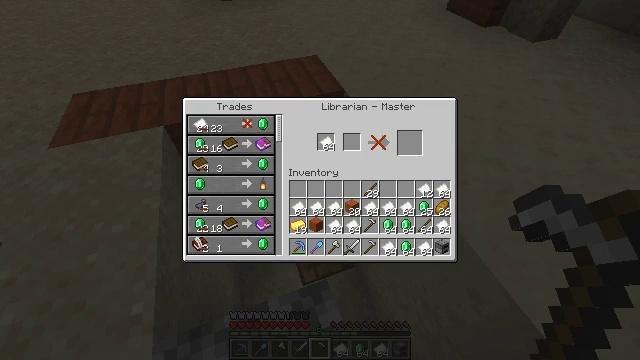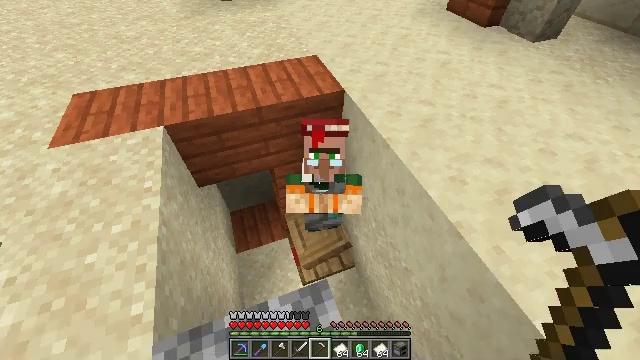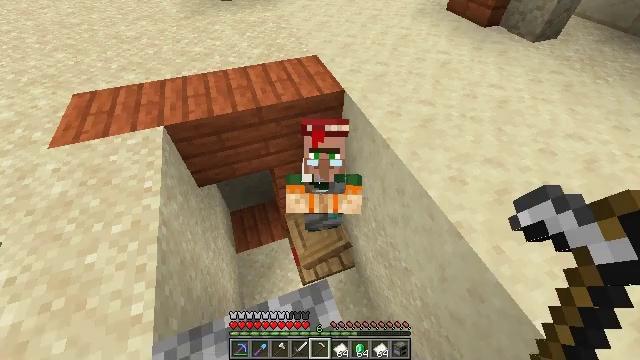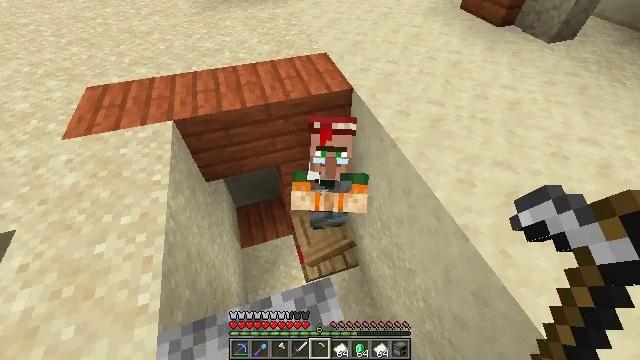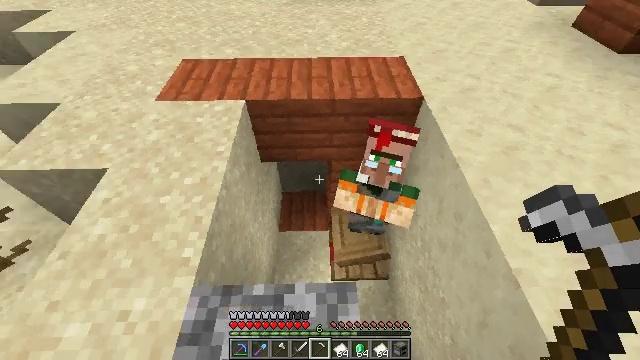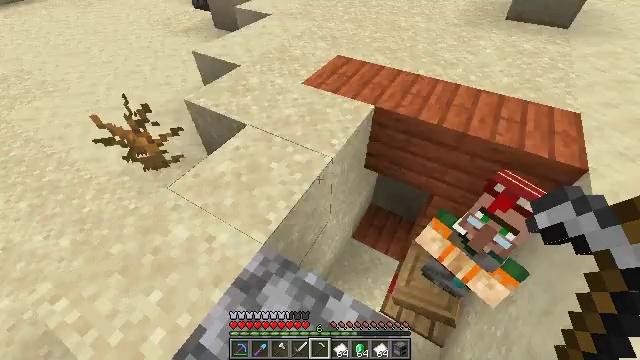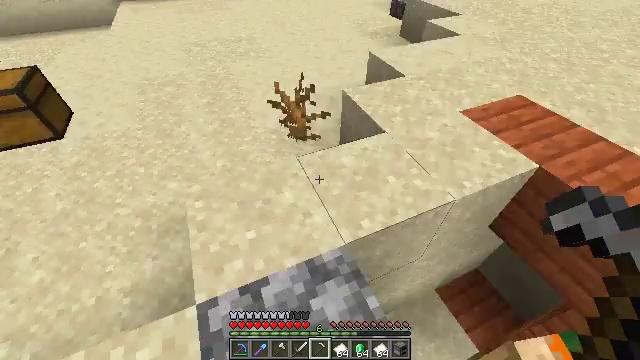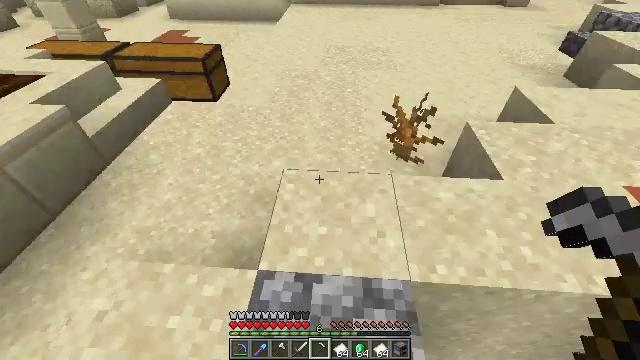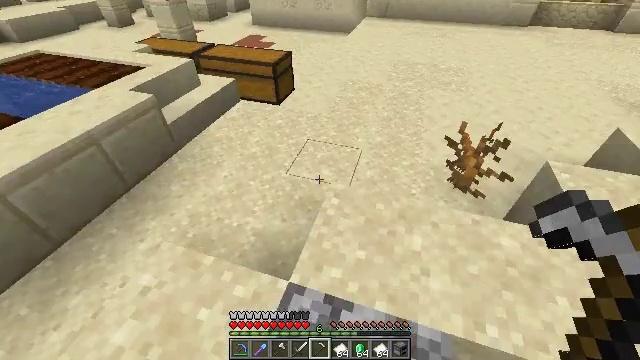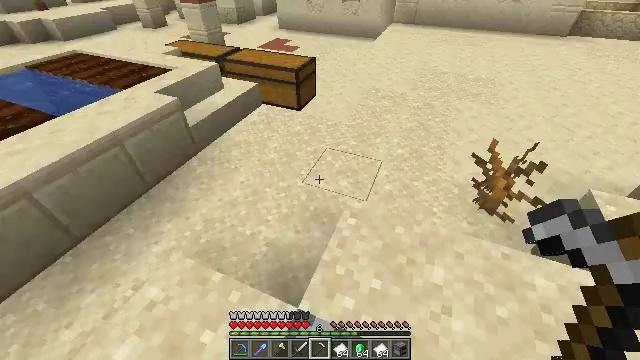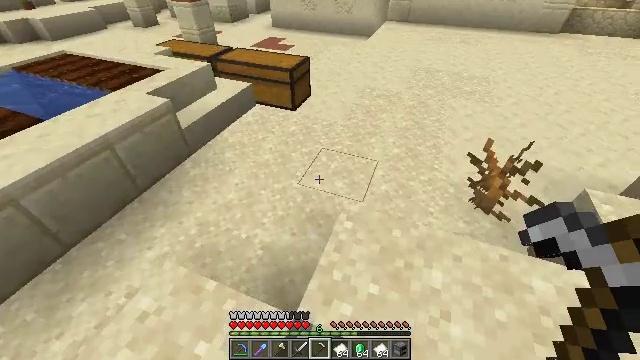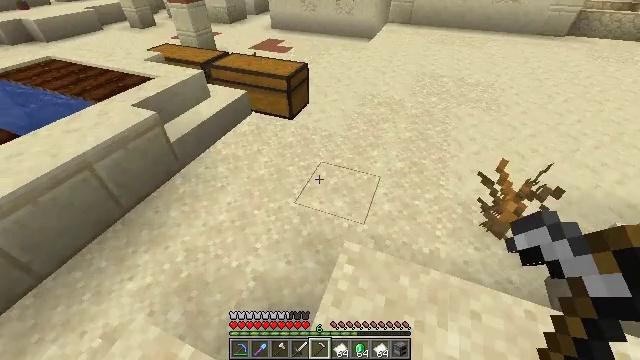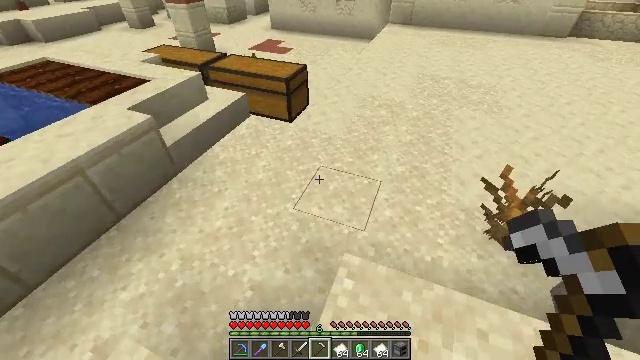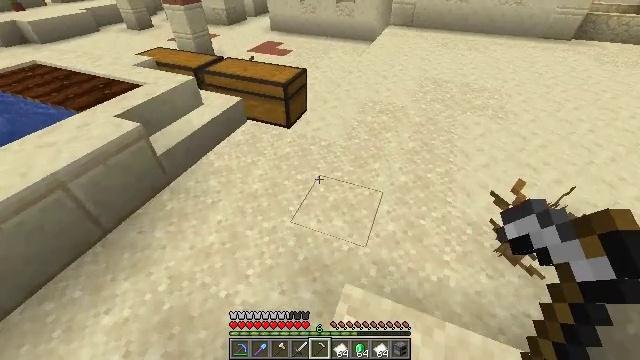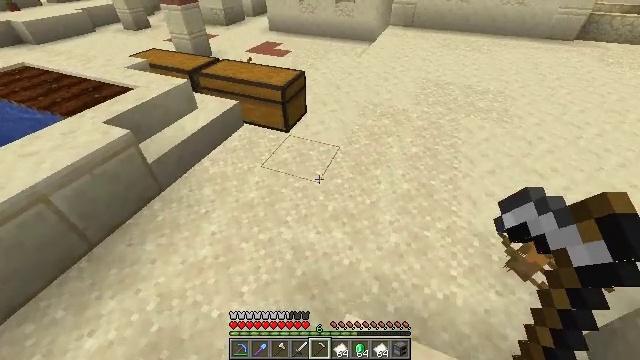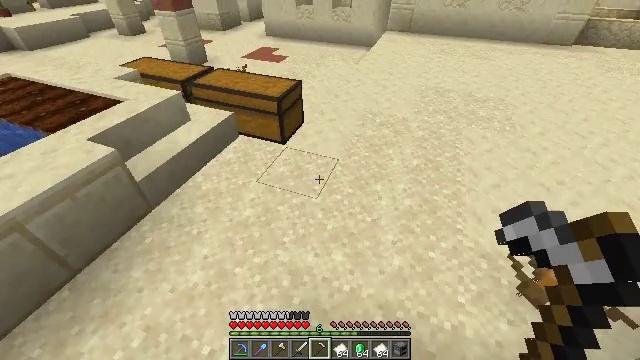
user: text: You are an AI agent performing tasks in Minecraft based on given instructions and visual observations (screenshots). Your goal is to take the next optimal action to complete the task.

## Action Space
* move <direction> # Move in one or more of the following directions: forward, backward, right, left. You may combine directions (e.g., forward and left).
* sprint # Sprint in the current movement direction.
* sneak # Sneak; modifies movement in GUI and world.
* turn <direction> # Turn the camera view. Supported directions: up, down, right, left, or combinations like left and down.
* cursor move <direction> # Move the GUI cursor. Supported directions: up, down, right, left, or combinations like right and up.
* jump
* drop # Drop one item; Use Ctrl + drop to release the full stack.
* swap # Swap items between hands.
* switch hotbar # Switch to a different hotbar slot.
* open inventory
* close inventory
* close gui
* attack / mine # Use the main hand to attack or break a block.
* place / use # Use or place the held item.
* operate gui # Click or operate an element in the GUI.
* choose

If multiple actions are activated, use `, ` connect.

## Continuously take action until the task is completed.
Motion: motion action
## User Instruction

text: Left click to mine the dead bush.
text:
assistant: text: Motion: no_op
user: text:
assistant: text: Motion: close gui
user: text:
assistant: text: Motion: turn left
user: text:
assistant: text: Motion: turn left
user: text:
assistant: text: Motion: turn left and up
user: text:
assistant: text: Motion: turn left and up
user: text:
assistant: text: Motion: turn left and up
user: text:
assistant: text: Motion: move forward, turn left and up
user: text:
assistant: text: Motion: move forward, turn left
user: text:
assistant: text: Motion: move forward, turn right
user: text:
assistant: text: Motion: move forward
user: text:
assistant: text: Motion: move forward
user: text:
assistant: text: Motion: move forward
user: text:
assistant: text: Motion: move forward
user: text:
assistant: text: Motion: move forward
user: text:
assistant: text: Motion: move forward
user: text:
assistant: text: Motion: move forward, turn up
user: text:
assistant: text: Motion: move forward, turn left and up
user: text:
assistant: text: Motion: move forward, turn left
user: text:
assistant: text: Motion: move forward
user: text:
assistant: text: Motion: move forward, turn left
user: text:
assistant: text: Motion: move forward, turn left and up
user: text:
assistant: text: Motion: move forward, turn left and up
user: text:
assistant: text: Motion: move forward, turn left
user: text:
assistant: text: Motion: move forward, turn left
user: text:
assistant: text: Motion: move forward
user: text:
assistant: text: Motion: move forward and move right
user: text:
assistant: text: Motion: move forward and move right
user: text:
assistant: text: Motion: move forward and move right
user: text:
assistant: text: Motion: move forward and move right